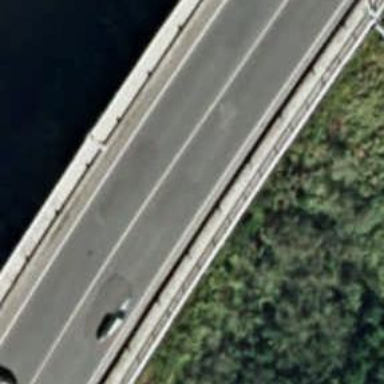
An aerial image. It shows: Trunk highway with bridge.